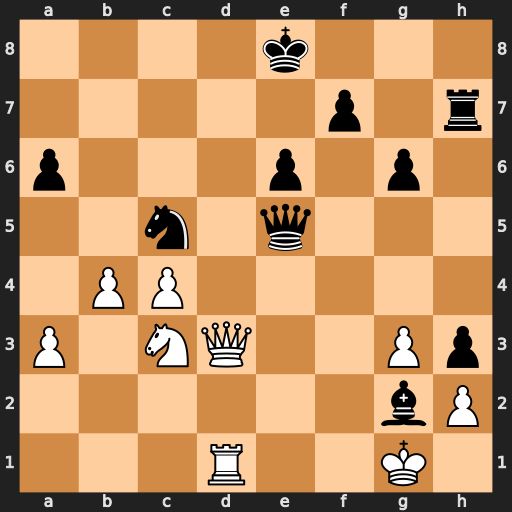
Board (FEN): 4k3/5p1r/p3p1p1/2n1q3/1PP5/P1NQ2Pp/6bP/3R2K1
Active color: w
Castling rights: -
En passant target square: -
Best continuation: Qd8#